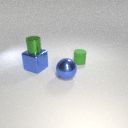
large blue metal sphere to the right of large blue metal cube